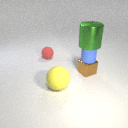
small brown metal cube below large green metal cylinder